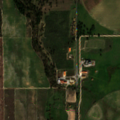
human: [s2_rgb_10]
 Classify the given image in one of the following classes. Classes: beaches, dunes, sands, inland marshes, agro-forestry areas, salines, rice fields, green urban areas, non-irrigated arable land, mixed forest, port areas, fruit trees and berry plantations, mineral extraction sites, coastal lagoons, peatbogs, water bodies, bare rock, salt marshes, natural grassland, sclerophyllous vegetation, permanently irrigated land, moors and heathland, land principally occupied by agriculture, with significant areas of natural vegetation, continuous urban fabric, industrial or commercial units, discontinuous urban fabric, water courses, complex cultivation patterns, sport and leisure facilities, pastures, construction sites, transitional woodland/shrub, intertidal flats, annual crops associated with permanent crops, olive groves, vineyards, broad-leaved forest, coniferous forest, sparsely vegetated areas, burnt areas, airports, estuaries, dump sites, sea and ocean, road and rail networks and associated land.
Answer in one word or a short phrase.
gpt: permanently irrigated land, vineyards, complex cultivation patterns, agro-forestry areas, broad-leaved forest, transitional woodland/shrub